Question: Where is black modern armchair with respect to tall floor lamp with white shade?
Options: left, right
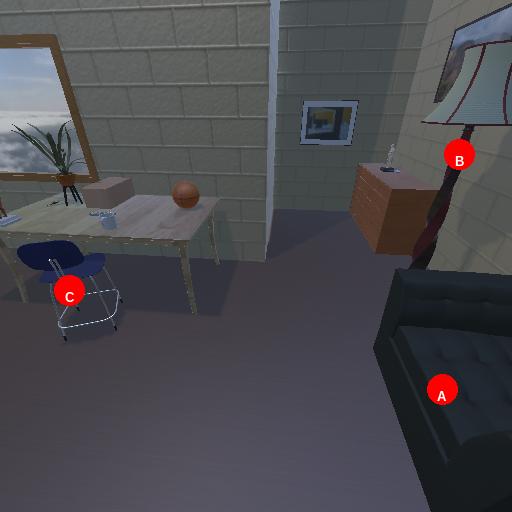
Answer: left